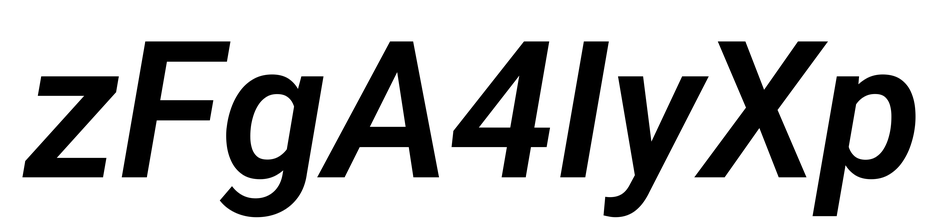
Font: Roboto-Italic_SemiBold_Italic